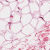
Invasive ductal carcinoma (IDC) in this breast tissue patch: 0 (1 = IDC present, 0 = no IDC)